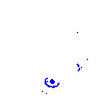
Particle: electron